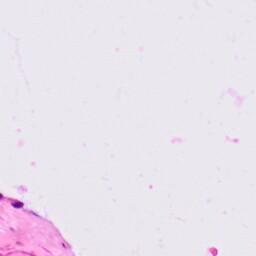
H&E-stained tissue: Lung